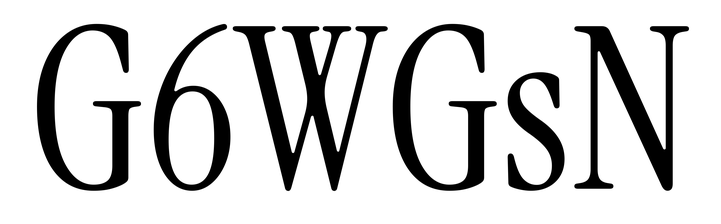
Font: InstrumentSerif-Regular